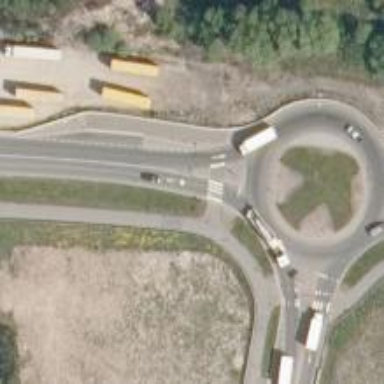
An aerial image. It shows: Uncontrolled road crossing.